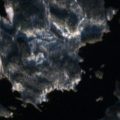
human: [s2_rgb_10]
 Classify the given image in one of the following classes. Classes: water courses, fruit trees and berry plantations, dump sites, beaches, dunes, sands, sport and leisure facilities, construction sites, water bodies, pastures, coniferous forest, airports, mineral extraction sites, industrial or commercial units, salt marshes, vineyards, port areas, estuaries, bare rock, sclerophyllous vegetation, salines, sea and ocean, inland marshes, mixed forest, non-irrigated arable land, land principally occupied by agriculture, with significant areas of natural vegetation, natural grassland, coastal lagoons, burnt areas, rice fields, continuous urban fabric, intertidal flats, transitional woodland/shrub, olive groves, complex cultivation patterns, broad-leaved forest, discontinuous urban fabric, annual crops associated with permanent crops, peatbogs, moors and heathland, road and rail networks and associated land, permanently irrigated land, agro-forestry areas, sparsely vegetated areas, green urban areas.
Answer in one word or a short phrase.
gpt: coniferous forest, mixed forest, transitional woodland/shrub, water bodies